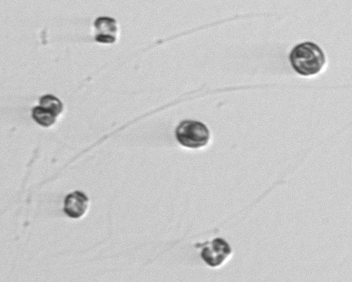
Label: Thalassiosira_sp_aff_mala